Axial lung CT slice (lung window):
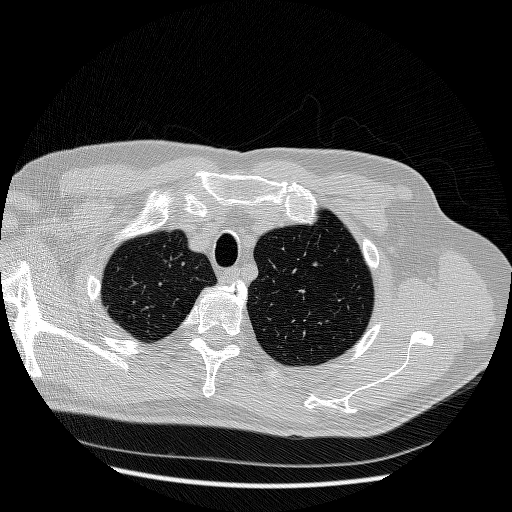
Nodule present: no